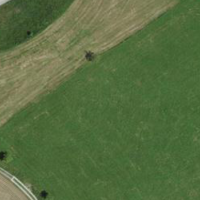
EUNIS habitat code: 56
Species observed at this site:
Prunus padus